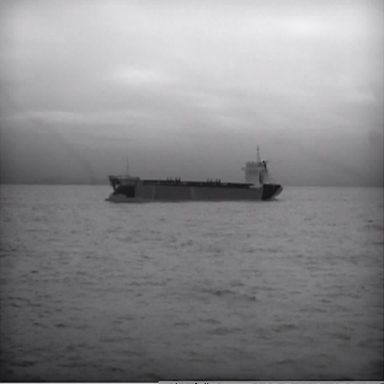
There is a liner in the infrared image.